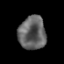
Tissue: prostate
Cell type: Endothelial cells
Senescence score: 0.3118
Nuclear area (px): 893
Mean DAPI intensity: 99.348